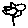
Label: flower